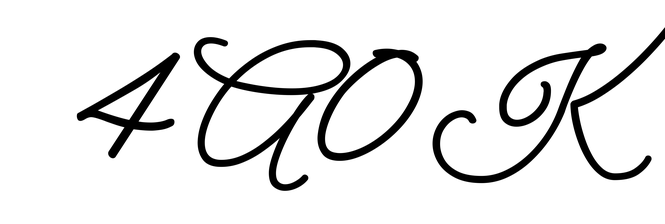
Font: MeowScript-Regular